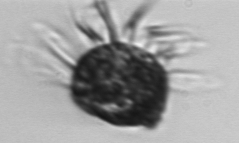
Label: Ciliophora